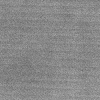
Atmospheric dust classification: dusty